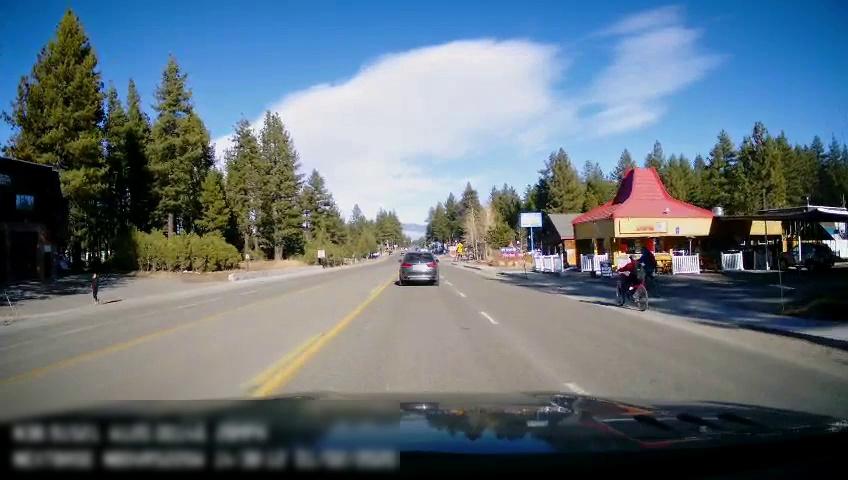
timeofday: Day
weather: Sunny
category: Drivable Space
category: Vehicles | SUV
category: Motorbikes
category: Motorbikes
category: Vehicles | SUV
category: Lanes | Opposite Lane
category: Lanes | Opposite Lane
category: Lanes | Current Lane